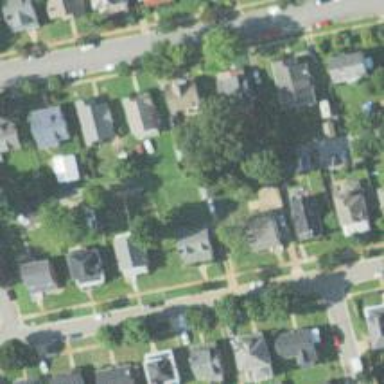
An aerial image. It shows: Alley classified as service road.